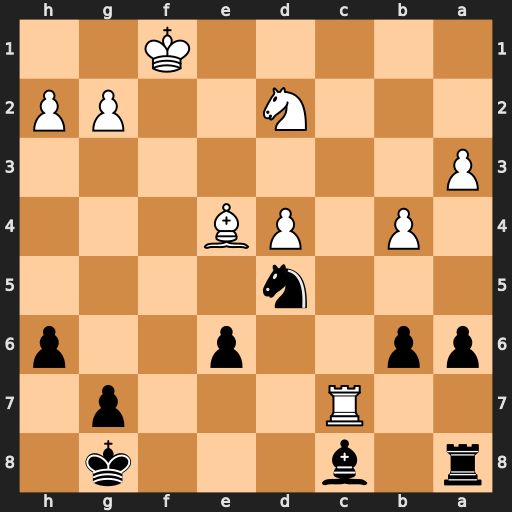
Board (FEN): r1b3k1/2R3p1/pp2p2p/3n4/1P1PB3/P7/3N2PP/5K2
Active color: b
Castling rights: -
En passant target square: -
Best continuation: Nxc7 Bxa8 Nxa8